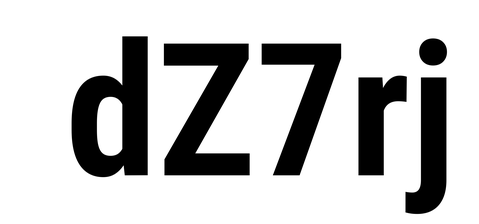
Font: Roboto_Condensed_Bold